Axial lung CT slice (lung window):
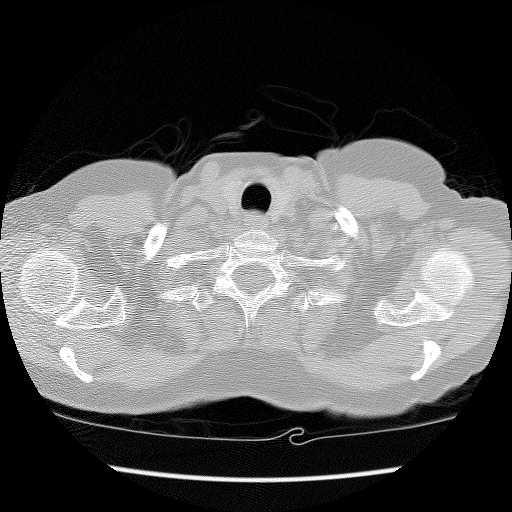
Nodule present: no